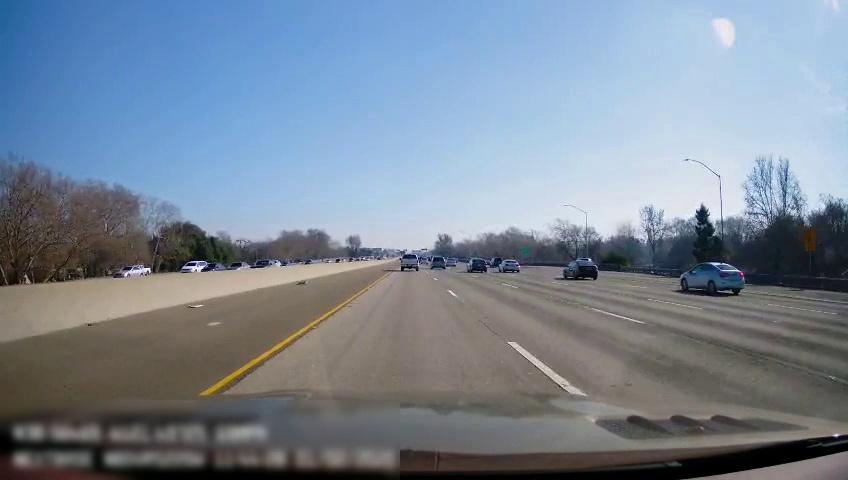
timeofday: Day
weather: Sunny
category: Vehicles | SUV
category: Vehicles | Car
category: Vehicles | SUV
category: Vehicles | Car
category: Vehicles | Car
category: Vehicles | SUV
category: Drivable Space
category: Vehicles | Car
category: Vehicles | SUV
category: Vehicles | Car
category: Vehicles | Car
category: Vehicles | Truck
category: Vehicles | Van
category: Vehicles | Car
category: Lanes | Current Lane
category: Lanes | Current Lane
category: Lanes | Alternate Lane
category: Lanes | Alternate Lane
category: Lanes | Alternate Lane
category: Lanes | Alternate Lane
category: Lanes | Alternate Lane
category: Traffic | Signs
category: Traffic | Signs